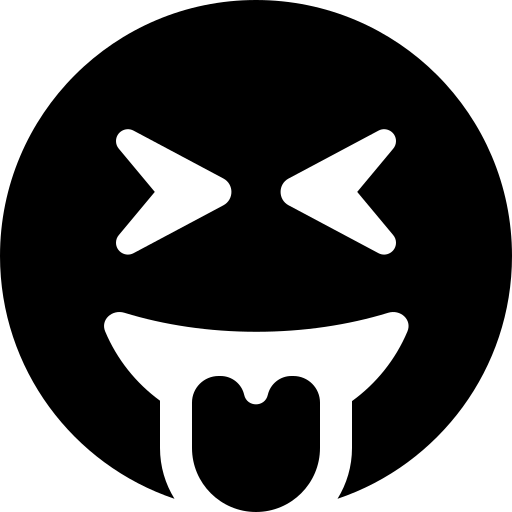
Tags: icon, FontAwesome, fa-icon, solid, face, grin, tongue, squint